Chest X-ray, PA view. Patient: 43 years old, sex F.
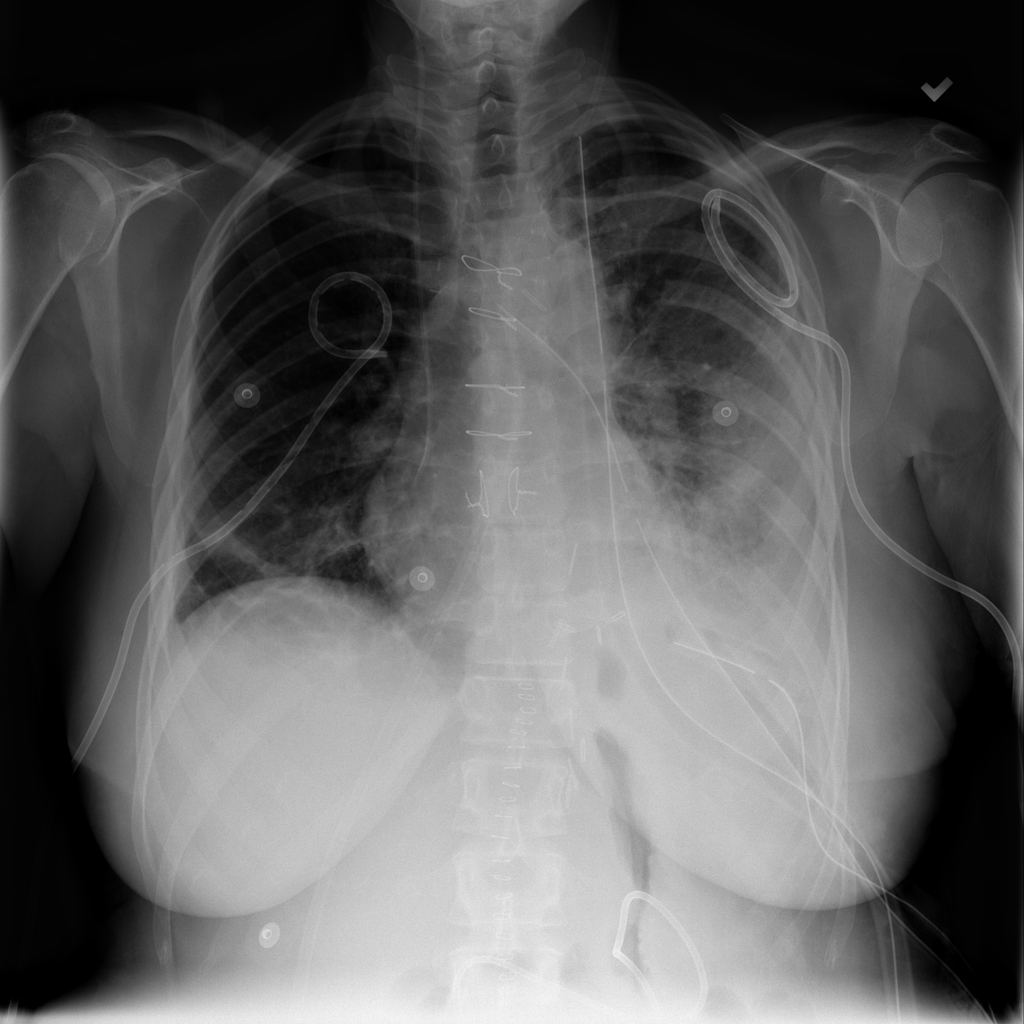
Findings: Infiltration